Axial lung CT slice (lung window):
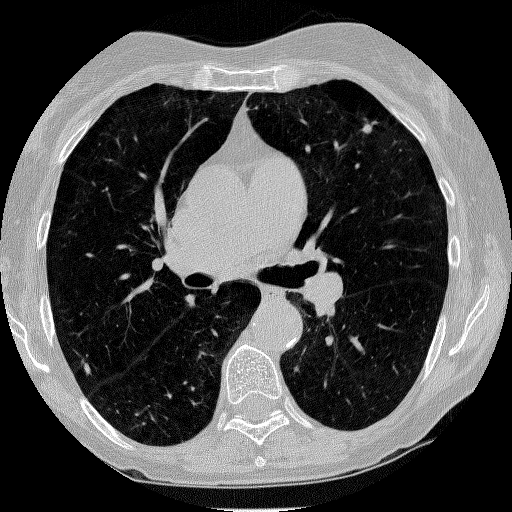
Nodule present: yes
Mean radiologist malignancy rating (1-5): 3